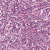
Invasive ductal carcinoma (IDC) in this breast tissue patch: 1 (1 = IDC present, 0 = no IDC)